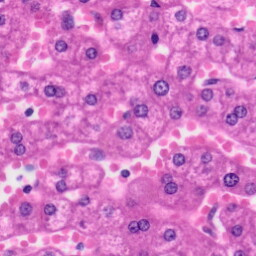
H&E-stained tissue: Liver